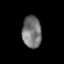
Tissue: lung
Cell type: Endothelial cells
Senescence score: 0.1917
Nuclear area (px): 599
Mean DAPI intensity: 117.361